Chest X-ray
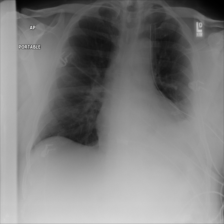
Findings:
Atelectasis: negative
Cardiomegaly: negative
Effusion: negative
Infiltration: negative
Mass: negative
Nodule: negative
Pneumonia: negative
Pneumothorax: negative
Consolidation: positive
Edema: negative
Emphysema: negative
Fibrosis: negative
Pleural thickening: negative
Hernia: negative